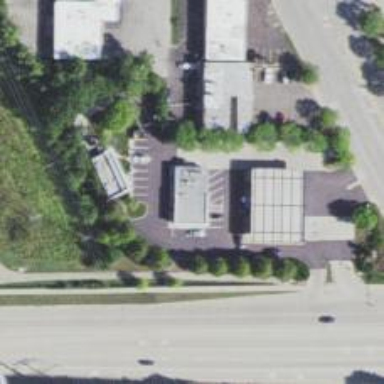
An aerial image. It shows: Convenience shop.